Platform: macOS
Application: Chrome
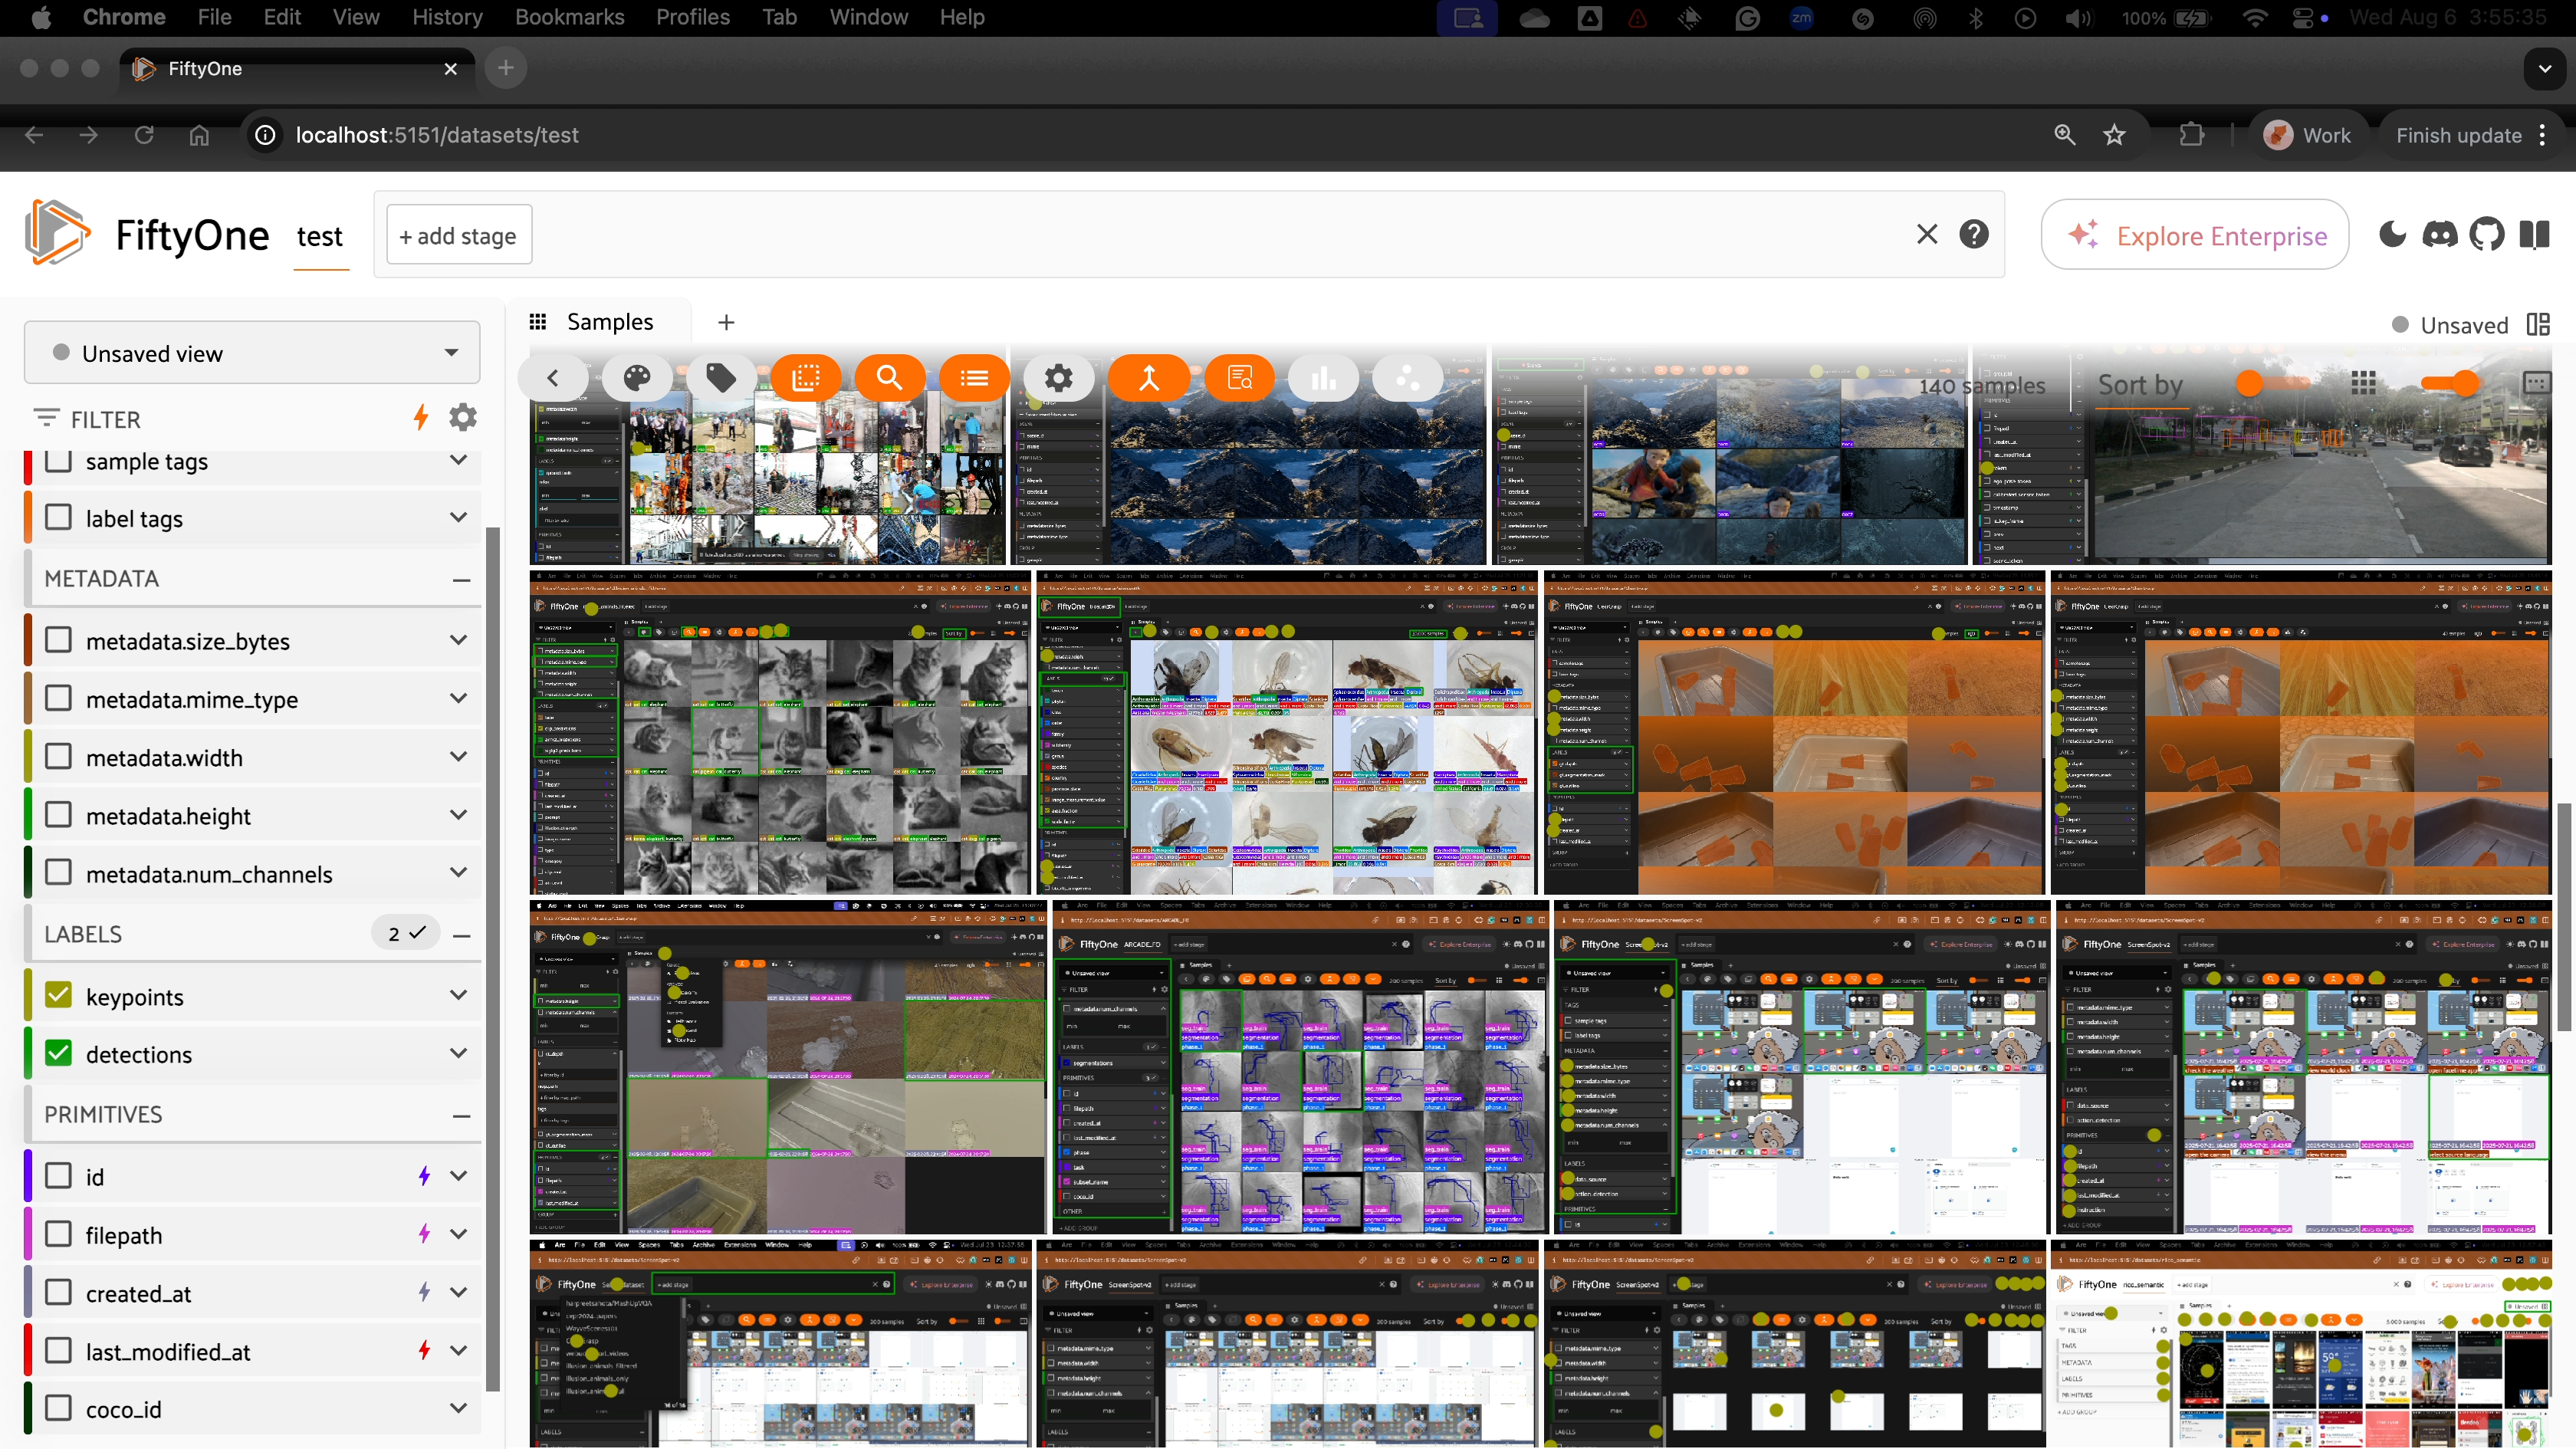
task_description: Open the histogram panel
action_type: click
element_info: Icon
steps_since_start: 1